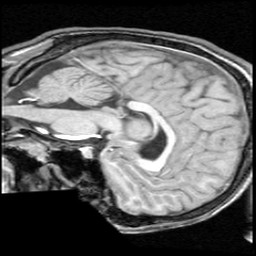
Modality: T1w
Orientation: sagittal
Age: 13
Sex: male
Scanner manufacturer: ge
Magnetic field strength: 1.5 T
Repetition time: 0.03333 s
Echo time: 0.008 s